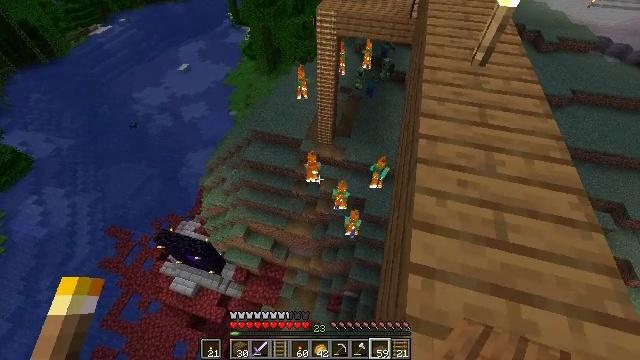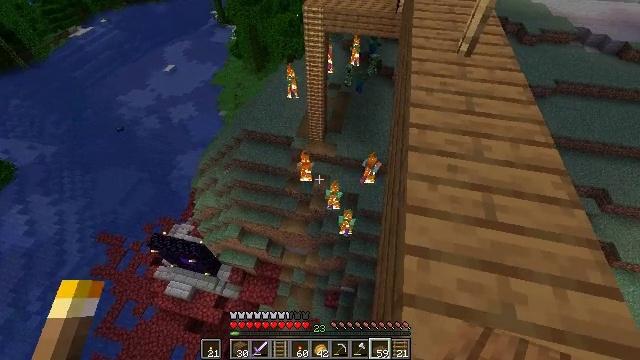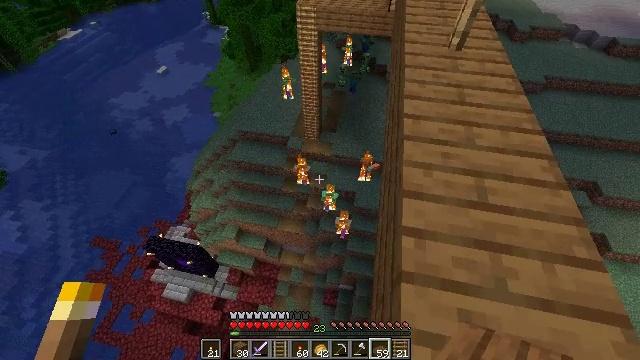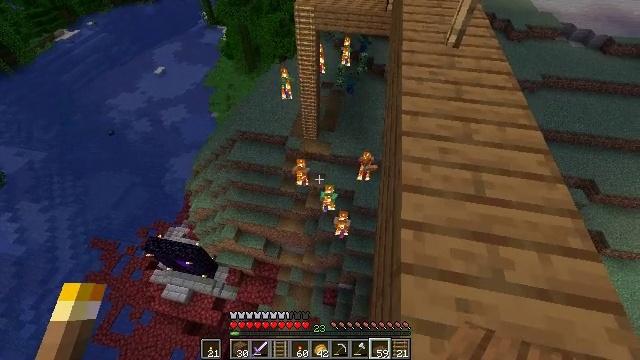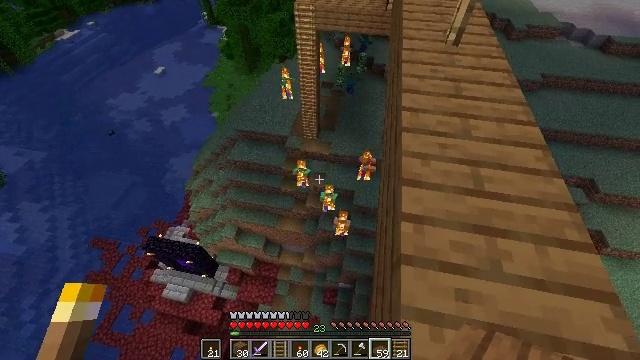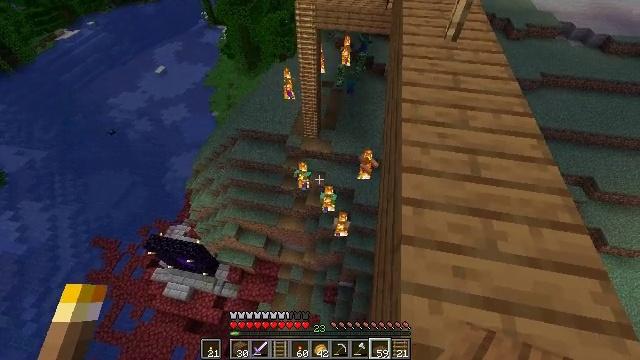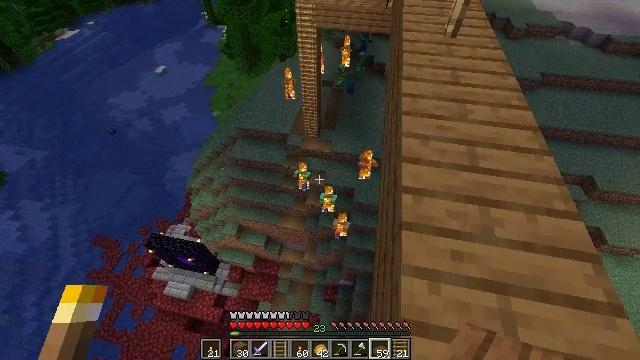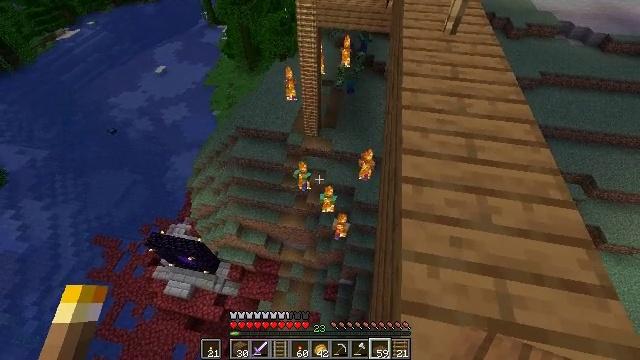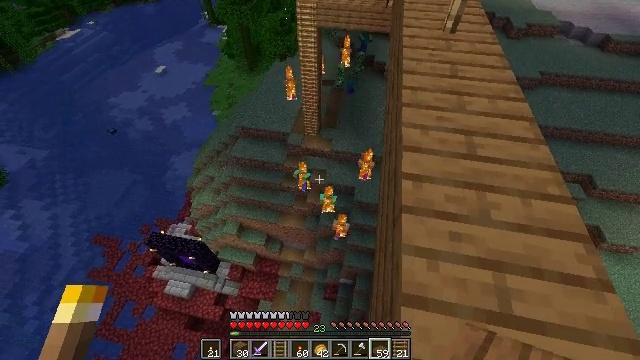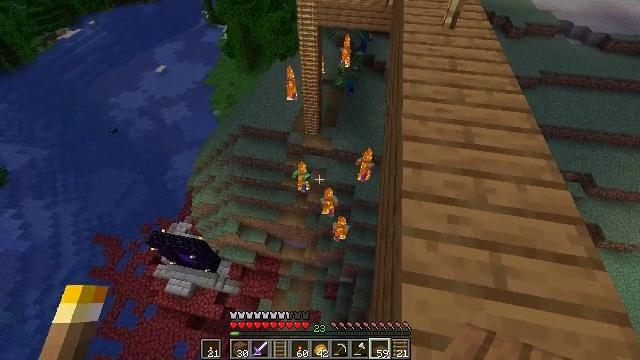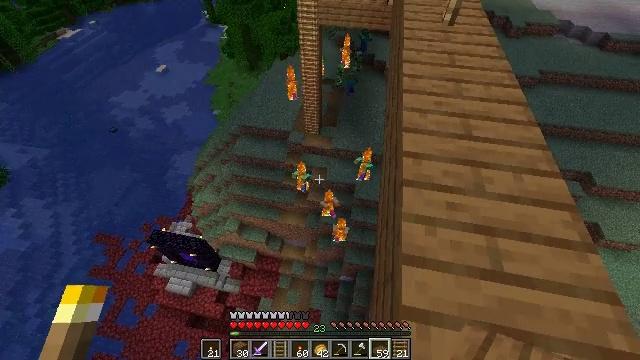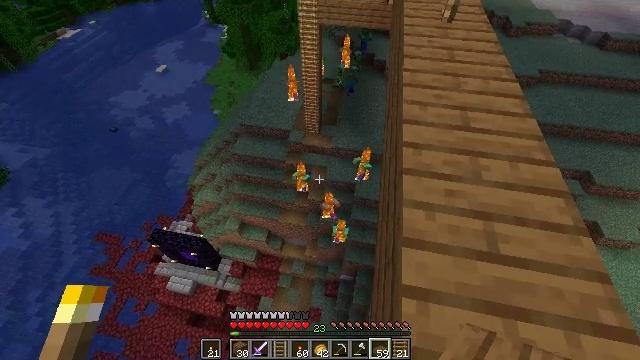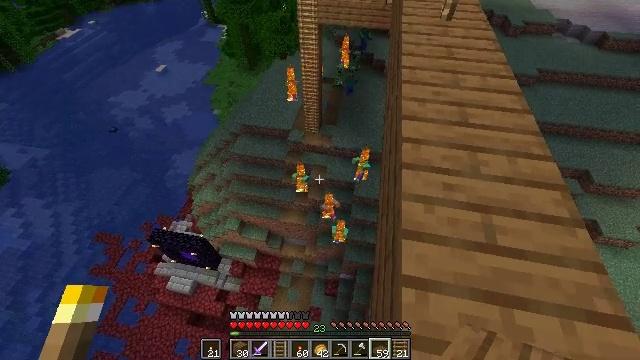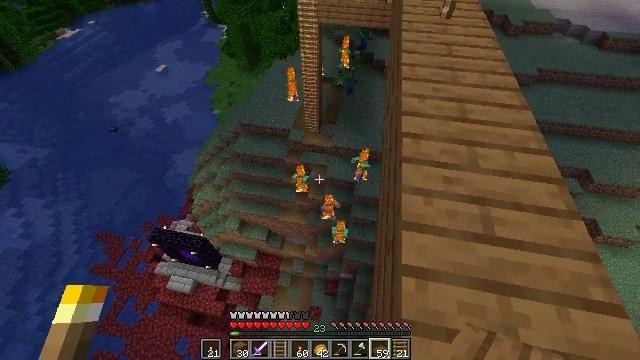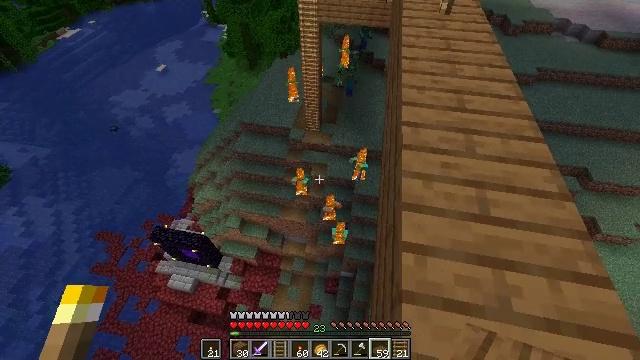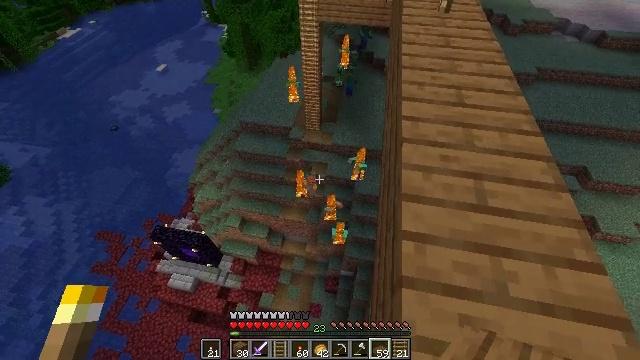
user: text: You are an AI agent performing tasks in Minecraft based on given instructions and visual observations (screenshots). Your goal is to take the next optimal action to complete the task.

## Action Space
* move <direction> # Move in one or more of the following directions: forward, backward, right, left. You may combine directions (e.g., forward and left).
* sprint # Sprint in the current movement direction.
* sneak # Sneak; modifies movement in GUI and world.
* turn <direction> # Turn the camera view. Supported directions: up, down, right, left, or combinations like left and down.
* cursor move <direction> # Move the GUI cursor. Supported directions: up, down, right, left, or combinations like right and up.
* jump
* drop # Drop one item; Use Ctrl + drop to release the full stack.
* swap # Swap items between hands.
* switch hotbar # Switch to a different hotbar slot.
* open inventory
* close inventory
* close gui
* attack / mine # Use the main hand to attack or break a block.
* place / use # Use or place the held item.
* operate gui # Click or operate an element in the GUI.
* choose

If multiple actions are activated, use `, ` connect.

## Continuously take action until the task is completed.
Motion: motion action
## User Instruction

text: Collect rails for building a railway.
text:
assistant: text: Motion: move back and move left, sneak, turn right
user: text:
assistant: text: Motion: move back and move left, sneak, turn right
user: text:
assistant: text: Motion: move back and move left, sneak
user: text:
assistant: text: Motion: move back and move left, sneak
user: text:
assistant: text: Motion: move back and move left, sneak
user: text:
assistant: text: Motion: move back and move left, sneak
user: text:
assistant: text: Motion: move back and move left, sneak
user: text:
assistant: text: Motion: move back and move left, sneak
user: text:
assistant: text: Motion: move back and move left, sneak
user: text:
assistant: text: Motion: move back and move left, sneak
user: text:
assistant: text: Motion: move back and move left, sneak
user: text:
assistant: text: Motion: move back and move left, sneak
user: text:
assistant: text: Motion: move back and move left, sneak
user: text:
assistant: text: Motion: move back and move left, sneak
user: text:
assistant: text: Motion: move back and move left, sneak
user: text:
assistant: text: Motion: move back and move left, sneak
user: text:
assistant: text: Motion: move back and move left, sneak
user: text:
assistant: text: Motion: sneak
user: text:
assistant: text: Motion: sneak
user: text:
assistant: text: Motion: sneak
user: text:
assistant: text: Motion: sneak
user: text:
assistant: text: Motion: sneak
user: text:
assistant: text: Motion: sneak
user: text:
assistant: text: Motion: sneak
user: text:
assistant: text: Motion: sneak
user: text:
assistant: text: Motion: sneak
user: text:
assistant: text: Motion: sneak
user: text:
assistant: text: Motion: sneak
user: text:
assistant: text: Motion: sneak
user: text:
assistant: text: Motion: sneak